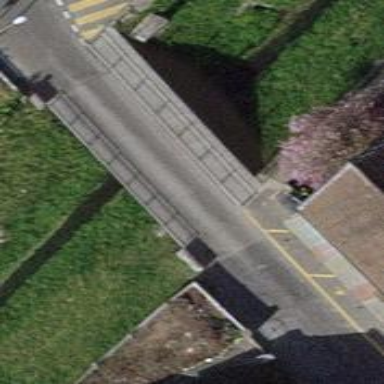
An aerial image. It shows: Unclassified road with asphalt surface. It includes bridge with sidewalk.